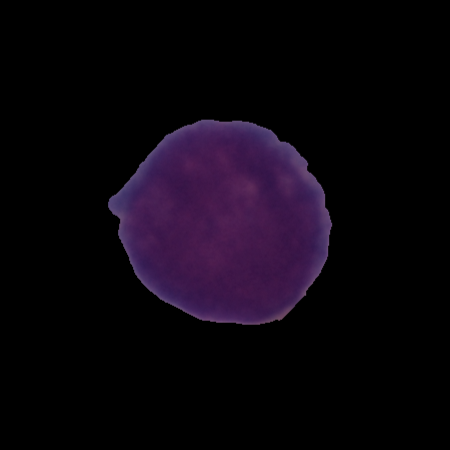
Label: cancer